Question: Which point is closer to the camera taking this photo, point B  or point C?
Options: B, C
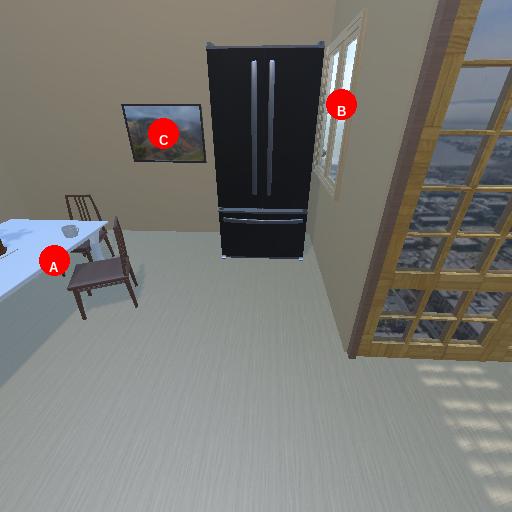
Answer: B